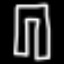
Label: pants